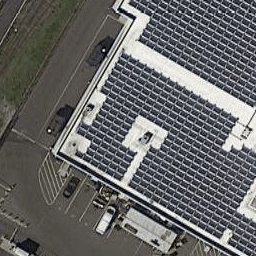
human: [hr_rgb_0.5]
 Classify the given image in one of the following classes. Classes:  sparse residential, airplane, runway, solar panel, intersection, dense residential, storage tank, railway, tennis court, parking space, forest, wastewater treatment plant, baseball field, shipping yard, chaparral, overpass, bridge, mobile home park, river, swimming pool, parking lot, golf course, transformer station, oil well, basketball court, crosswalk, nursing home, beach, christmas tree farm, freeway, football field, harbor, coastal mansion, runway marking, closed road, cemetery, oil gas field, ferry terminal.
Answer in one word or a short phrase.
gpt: solar panel